Modality: CBCT
Slice 70 of 167
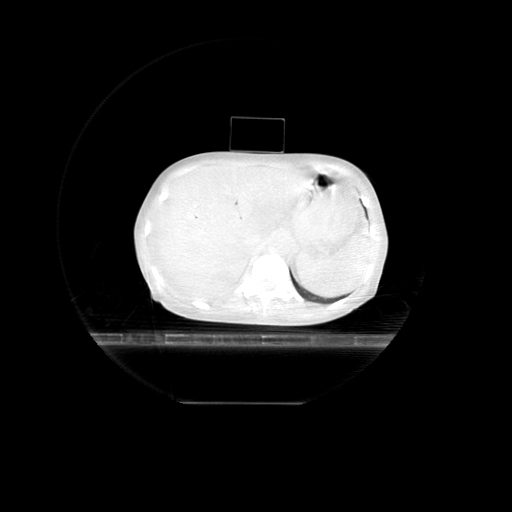